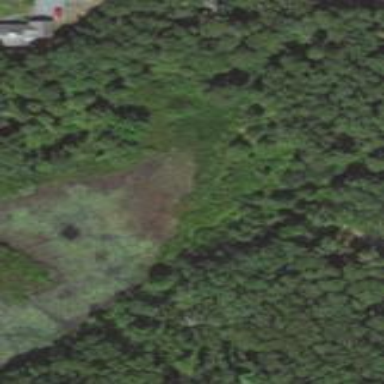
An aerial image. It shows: Marshy wetland area.